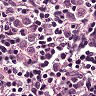
Metastatic tissue present: yes